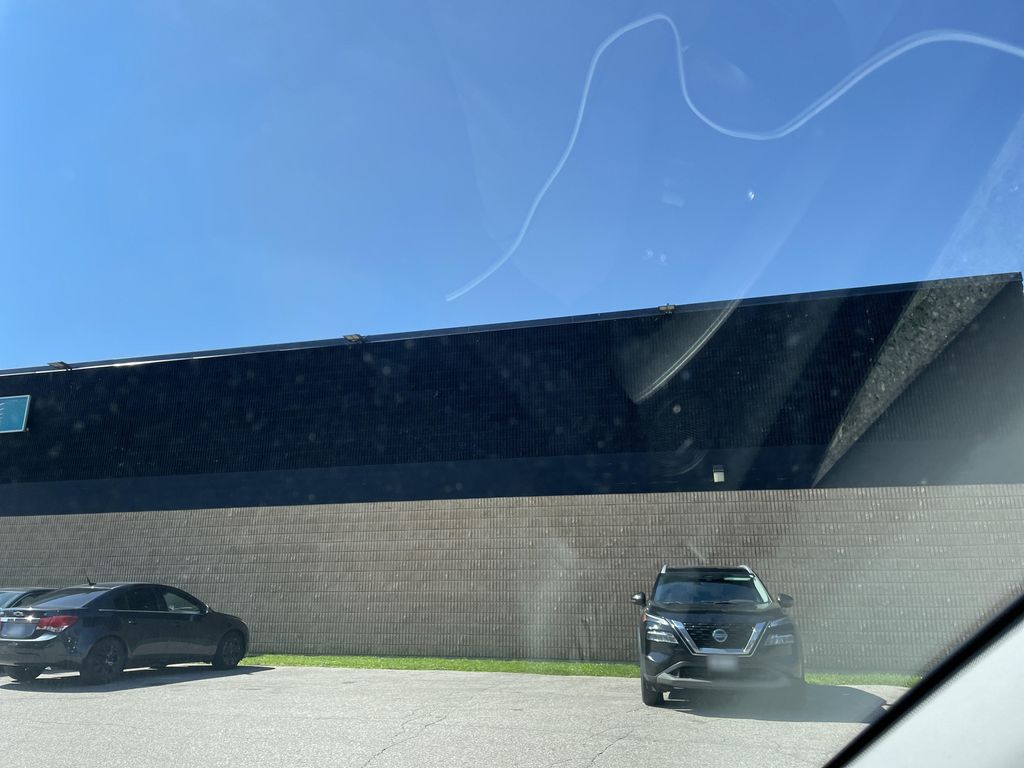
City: kitchener-waterloo